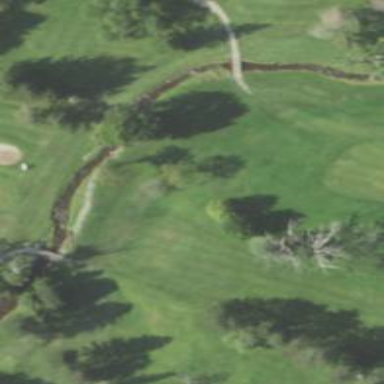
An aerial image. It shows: Water hazard in golf course. The hazard is natural water feature.